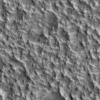
Label: not_dusty